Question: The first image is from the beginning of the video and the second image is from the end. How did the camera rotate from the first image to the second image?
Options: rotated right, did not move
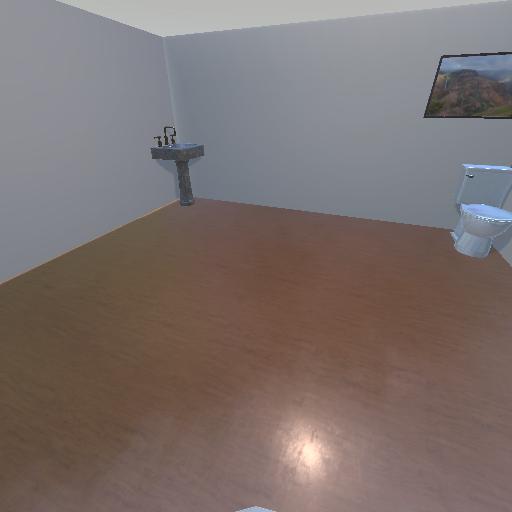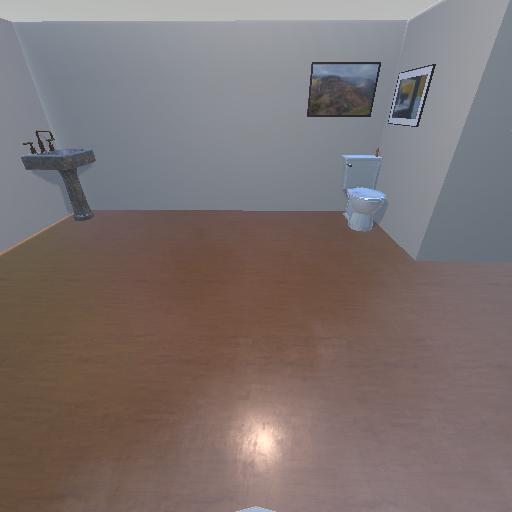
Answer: rotated right